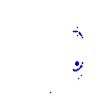
Particle: kaon